Field crop: maize
Growth stage: 2
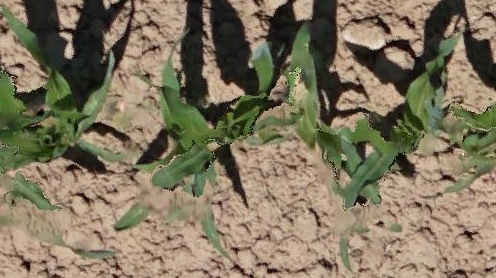
Species: maize